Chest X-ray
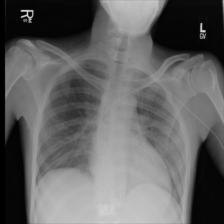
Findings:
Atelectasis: negative
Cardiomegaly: negative
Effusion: negative
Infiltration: negative
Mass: negative
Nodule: negative
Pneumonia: negative
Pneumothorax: negative
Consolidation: negative
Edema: negative
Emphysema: negative
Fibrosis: negative
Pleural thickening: negative
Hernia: negative